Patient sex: M
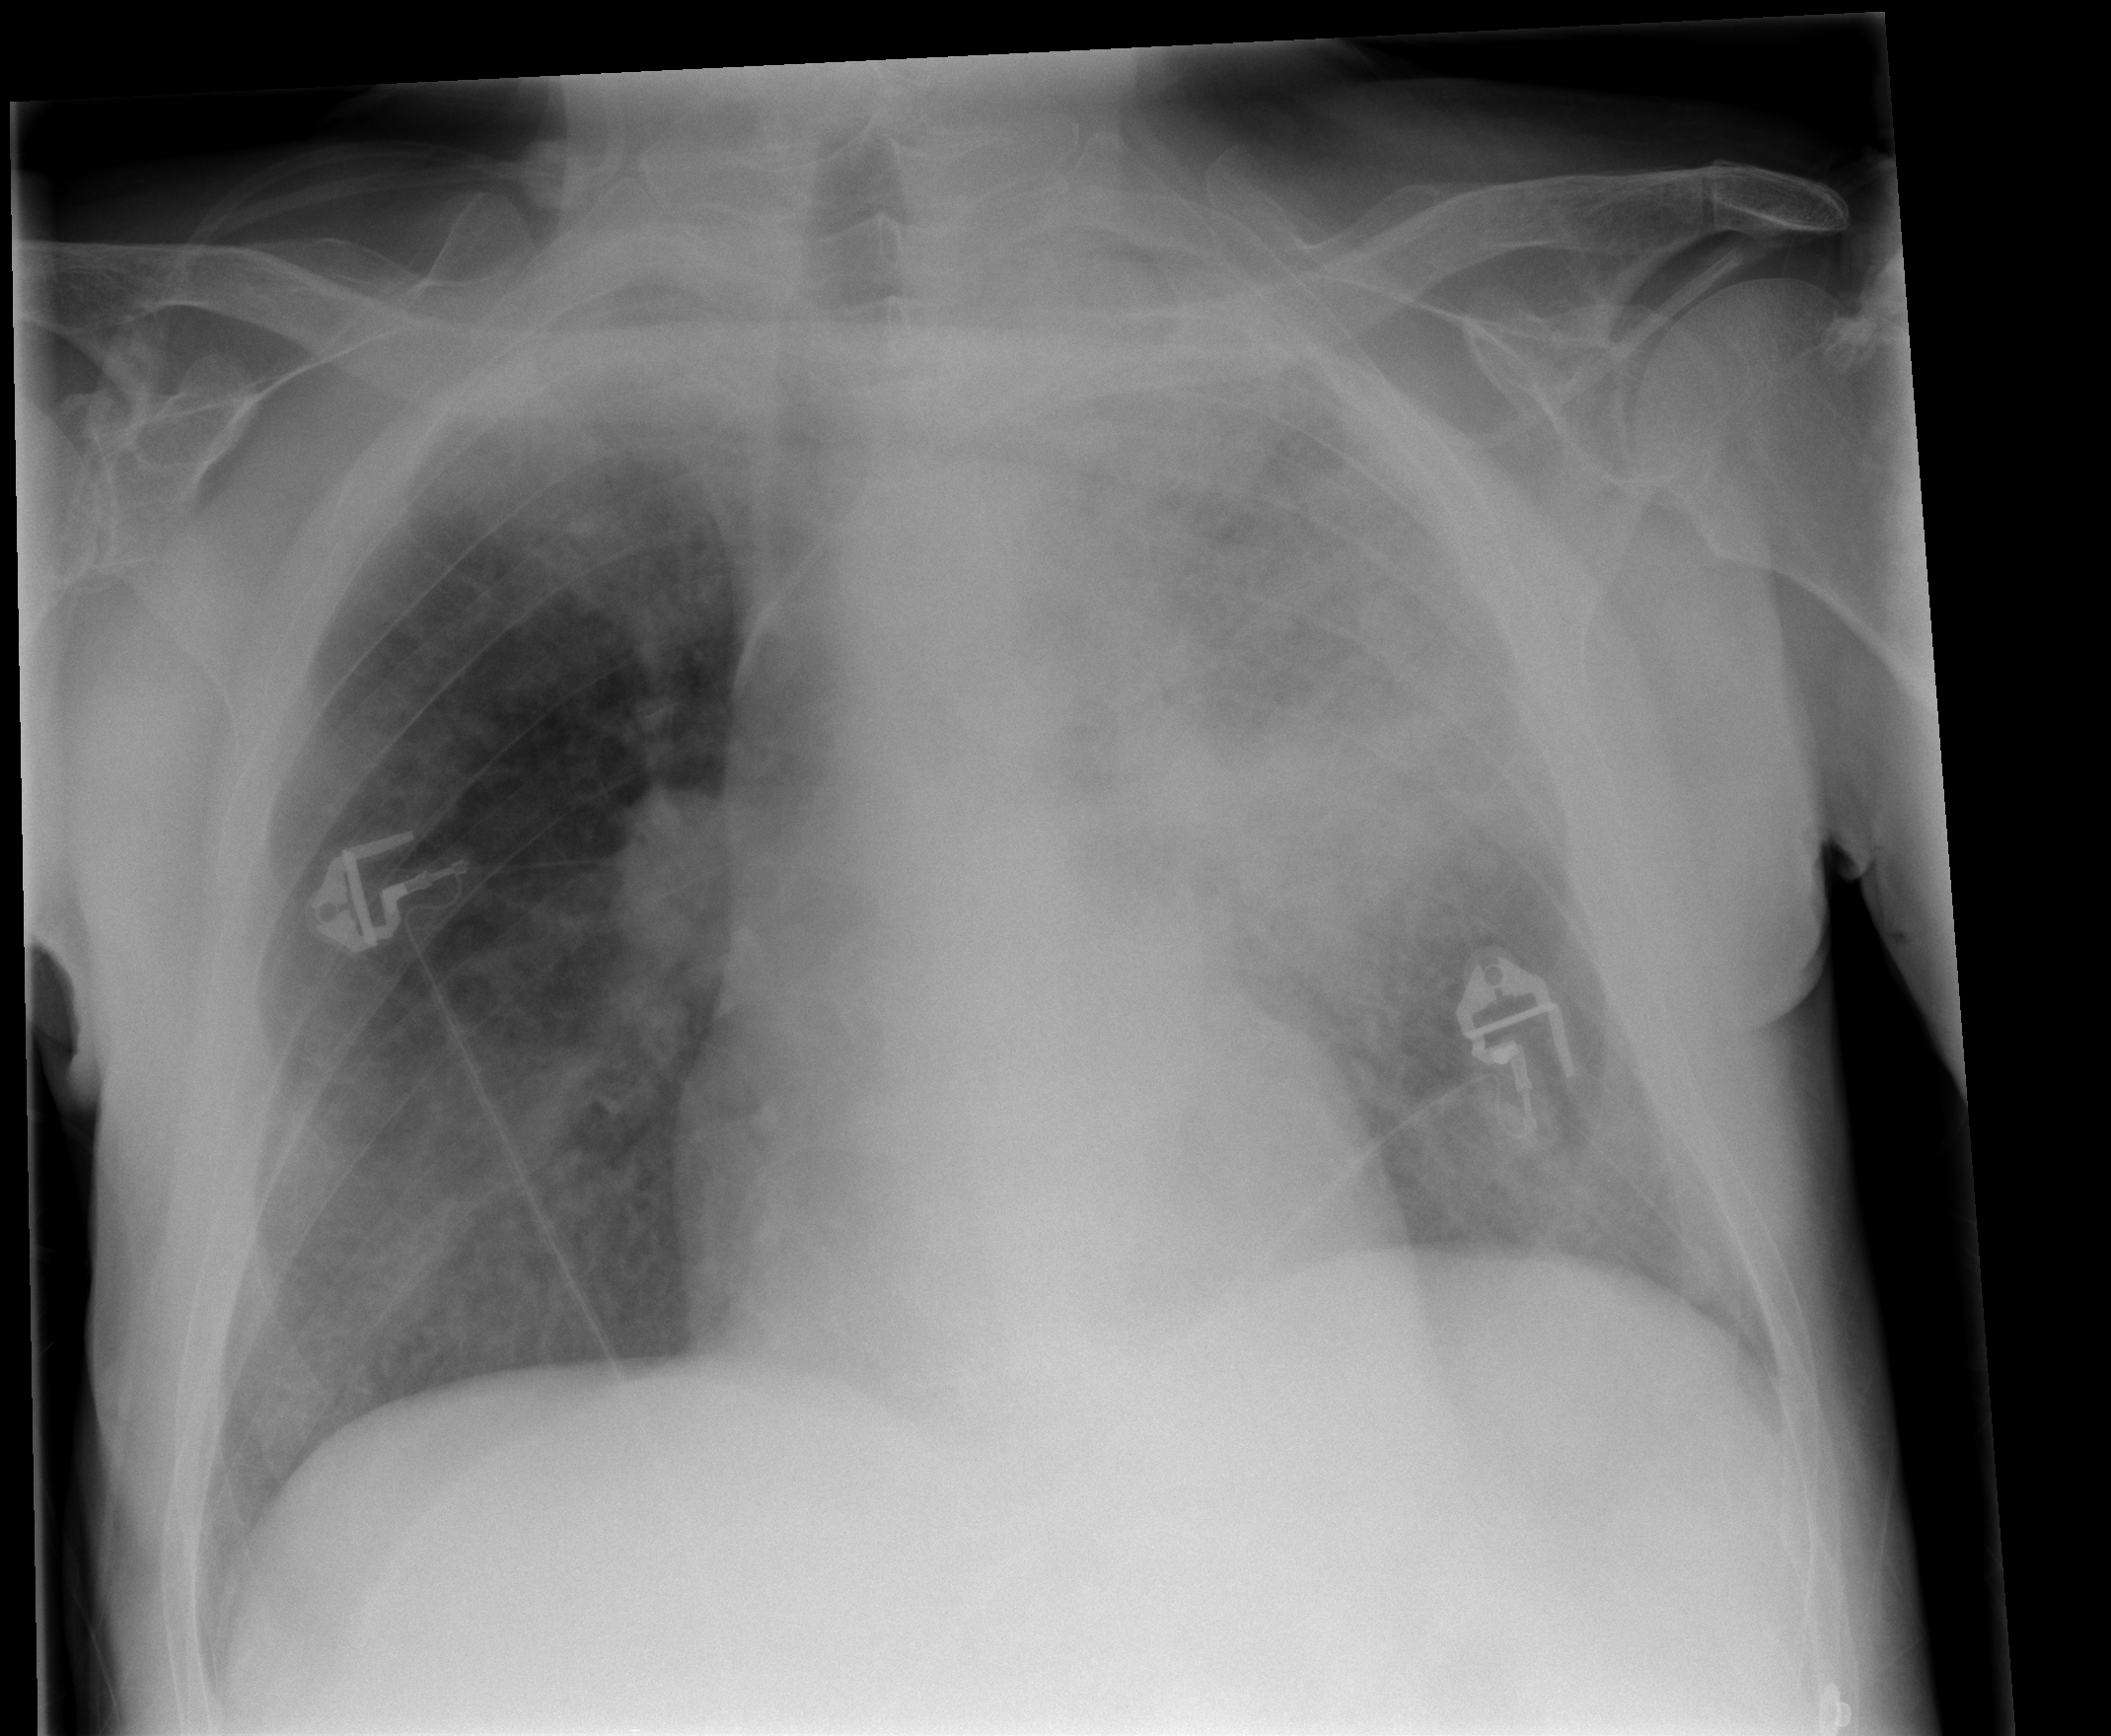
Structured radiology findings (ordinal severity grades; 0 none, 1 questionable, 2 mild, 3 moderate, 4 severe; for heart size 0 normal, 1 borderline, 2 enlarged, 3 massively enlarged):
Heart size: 0
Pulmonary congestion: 0
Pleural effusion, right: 1
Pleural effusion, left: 2
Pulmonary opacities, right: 3
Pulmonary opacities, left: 4
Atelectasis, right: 2
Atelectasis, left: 3